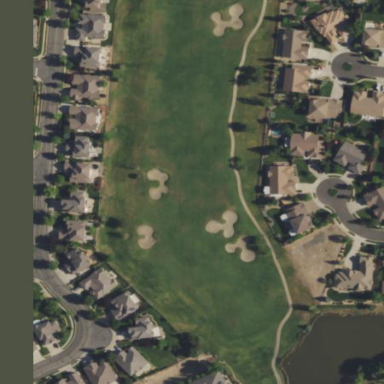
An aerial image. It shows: Rough area on grassy golf course.